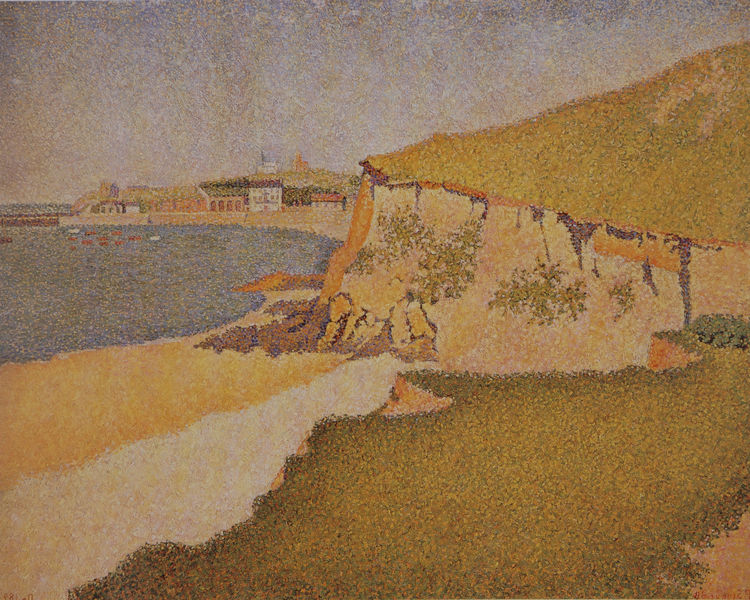
Titel: Portrieux. Tertre Denis. Opus 189
Künstler: Paul Signac
Institution: (Privatsammlung)
Schlagwörter: berg, blau, felsen, gemälde, himmel, meer, wasser, weiß, wolken, baden, gelb, grün, impressionismus, landschaft, ocker, sand, see, stadt, ufer, braun, grau, hell, licht, orange, gebäude, gras, haus, rasen, wiese, beige, stein, steine, signatur, öl, feld, häuser, hügel, natur, kirche, sonne, sträucher, pflanzen, boote, küste, schiffe, strand, divisionismus, ort, pointilismus, fels, hang, klippen, dorf, lila, tag, violett, steil, hafen, küstenlandschaft, pier, steg, grass, bucht, klippe, steilküste, bögen, punkte, höhe, sandstrand, schwimmen, tupfen, landzunge, sandstein, seurat, signac, golf, ville, pointillismus, poitilismus, badeort, bgen, küstenlinie, meerblick, samdstrand, sandstarnd, signat, kliff, pointelismus, steilufer, herbe, plage, hus, seebad, rügen, océan, kalksteinküste, klippe urlaub